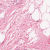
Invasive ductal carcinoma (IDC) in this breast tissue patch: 0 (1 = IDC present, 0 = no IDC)